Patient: sex M, age 51
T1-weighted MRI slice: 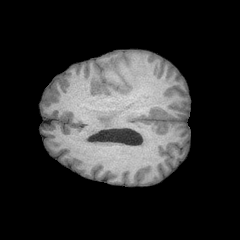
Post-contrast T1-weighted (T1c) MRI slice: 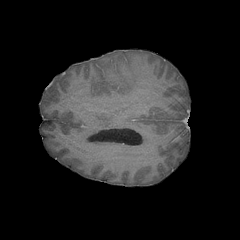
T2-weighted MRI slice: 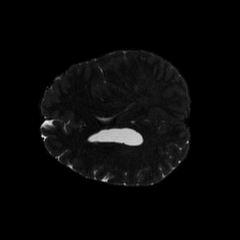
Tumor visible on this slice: yes
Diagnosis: Astrocytoma, IDH-mutant
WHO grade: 4